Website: bh-photo
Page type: payment
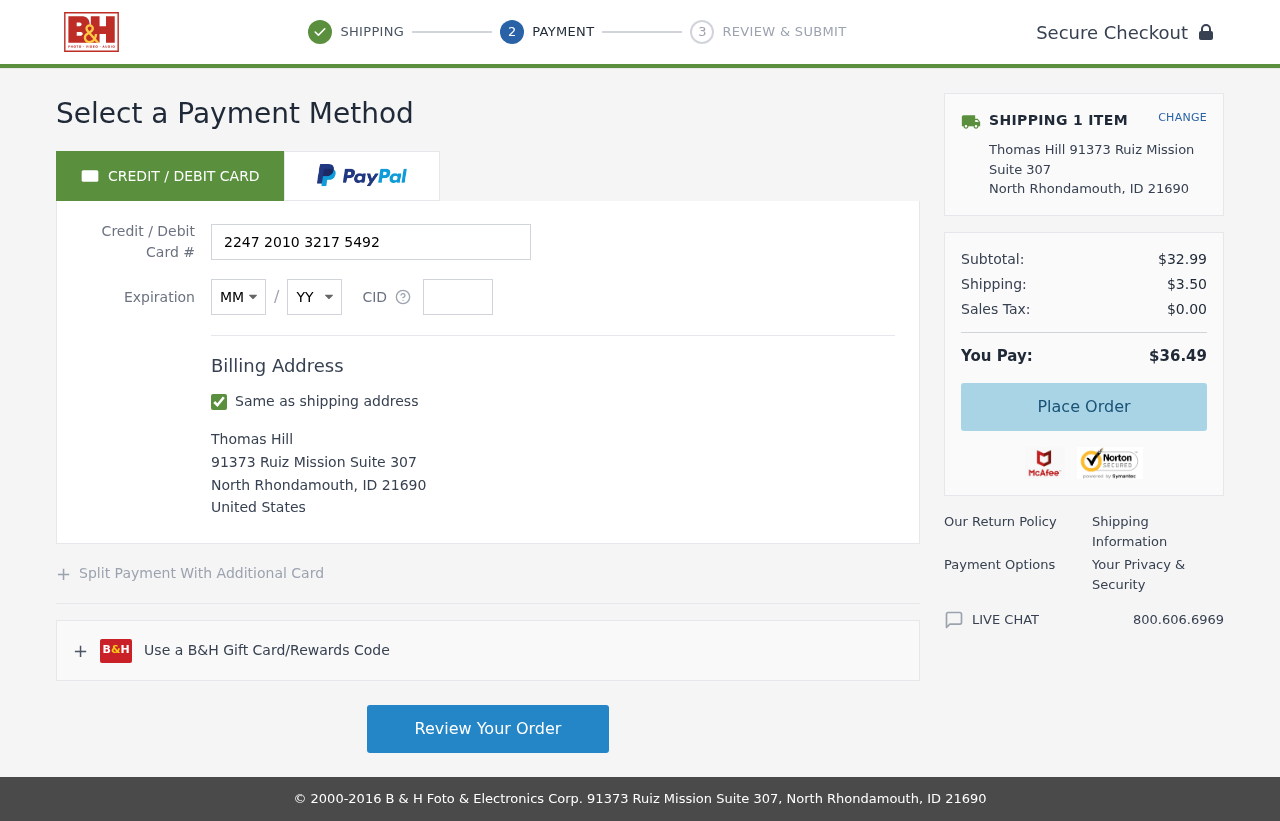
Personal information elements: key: PII_CARD_CVV
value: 315
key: PII_CARD_EXPIRY_MONTH
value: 07
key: PII_CARD_EXPIRY_YEAR
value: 29
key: PII_CARD_NUMBER
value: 2247 2010 3217 5492
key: PII_CITY
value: North Rhondamouth
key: PII_COUNTRY
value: United States
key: PII_FULLNAME
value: Thomas Hill
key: PII_POSTCODE
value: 21690
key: PII_STATE_ABBR
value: ID
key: PII_STREET
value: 91373 Ruiz Mission Suite 307
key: PII_FULLNAME2
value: Thomas Hill
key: PII_CITY2
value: North Rhondamouth
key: PII_STATE_ABBR2
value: ID
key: PII_POSTCODE_FULL
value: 21690
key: PII_POSTCODE_NUMERIC
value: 21690
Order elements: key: ORDER_NUM_ITEMS
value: SHIPPING 1 ITEM
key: ORDER_SUBTOTAL
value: $32.99
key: ORDER_SHIPPING_COST
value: $3.50
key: ORDER_TAX
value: $0.00
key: ORDER_TOTAL
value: $36.49